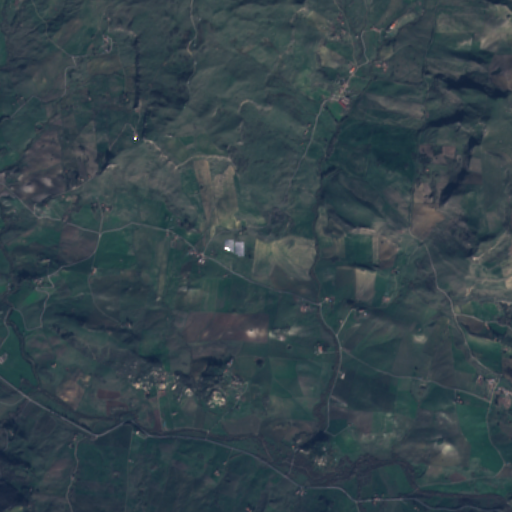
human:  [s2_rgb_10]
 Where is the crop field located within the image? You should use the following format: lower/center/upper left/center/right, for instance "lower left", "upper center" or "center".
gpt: The crop field is located in the lower right of the image.
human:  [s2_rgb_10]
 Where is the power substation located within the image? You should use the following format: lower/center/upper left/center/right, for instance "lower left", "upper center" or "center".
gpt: The power substation is located in the lower left of the image.
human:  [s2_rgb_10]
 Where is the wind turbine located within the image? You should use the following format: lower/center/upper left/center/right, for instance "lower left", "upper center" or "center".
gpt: The wind turbine is located in the upper center of the image.
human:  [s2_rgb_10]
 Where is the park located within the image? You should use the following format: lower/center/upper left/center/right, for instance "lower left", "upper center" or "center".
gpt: There is no park in the image.